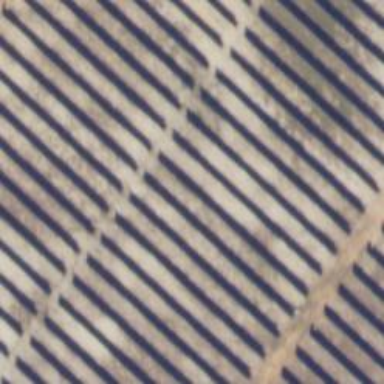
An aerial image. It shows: Solar photovoltaic panel generator.